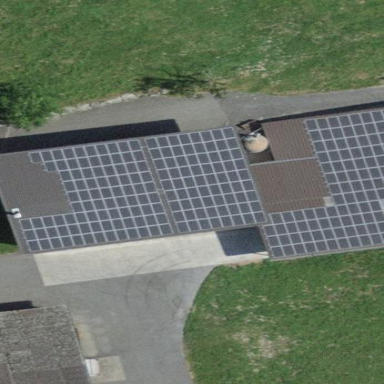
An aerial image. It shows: Solar power generator using photovoltaic panels.